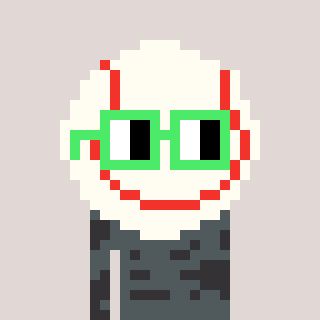
a pixel art character with square light green glasses, a baseball ball-shaped head and a grayscale-colored body on a warm background